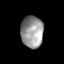
Tissue: prostate
Cell type: T cells
Senescence score: 0.3622
Nuclear area (px): 698
Mean DAPI intensity: 150.519